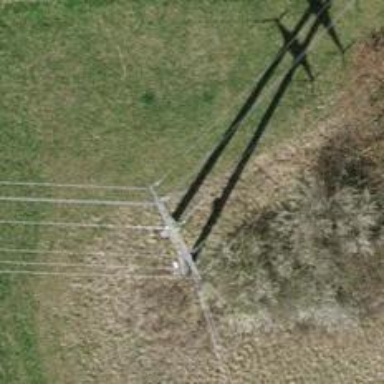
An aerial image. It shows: Power line is depicted.